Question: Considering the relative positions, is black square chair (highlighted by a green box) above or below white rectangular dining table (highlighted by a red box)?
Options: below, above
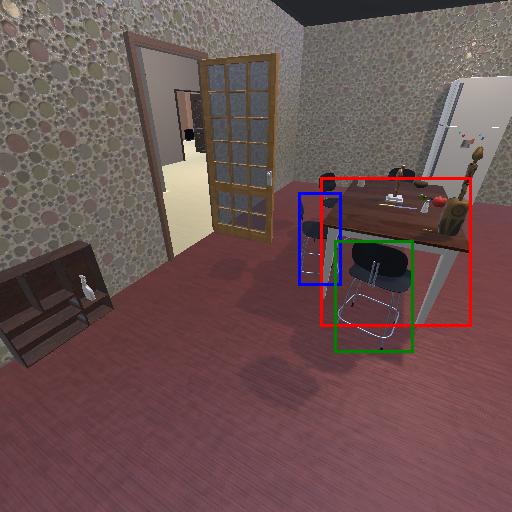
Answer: below